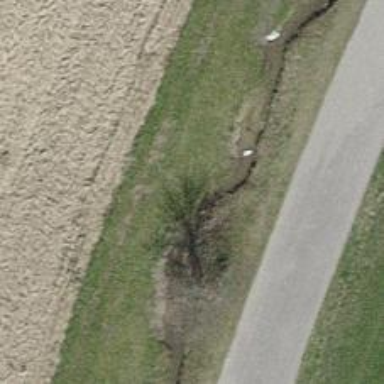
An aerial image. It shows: Drain that serves as waterway.